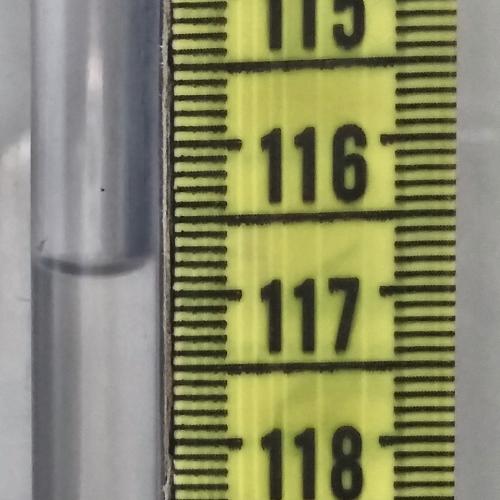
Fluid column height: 116.8 cm